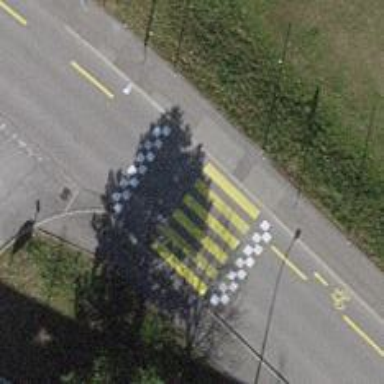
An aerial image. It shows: Uncontrolled crossing on the road.